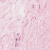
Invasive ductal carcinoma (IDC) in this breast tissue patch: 0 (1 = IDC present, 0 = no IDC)